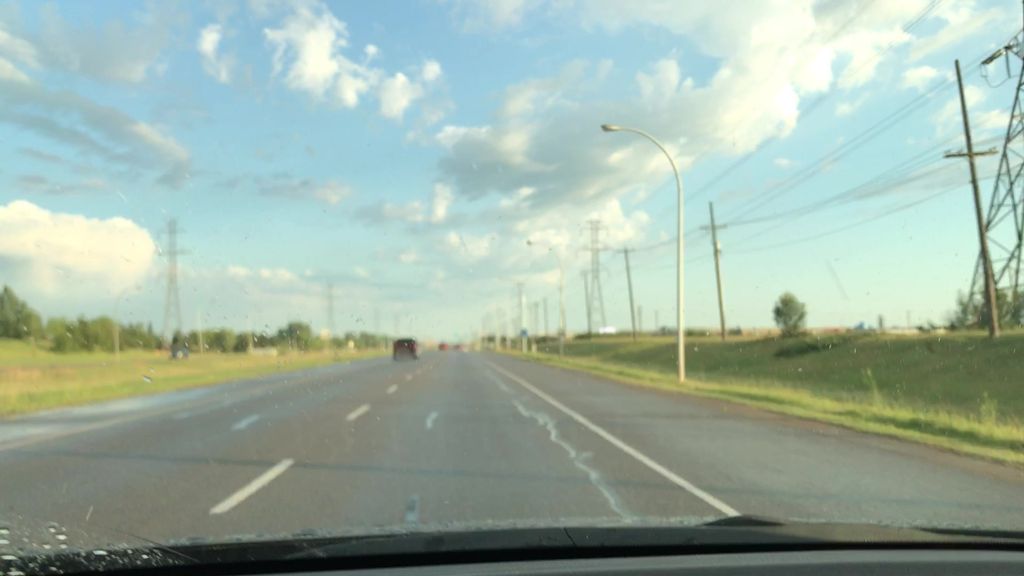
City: edmonton